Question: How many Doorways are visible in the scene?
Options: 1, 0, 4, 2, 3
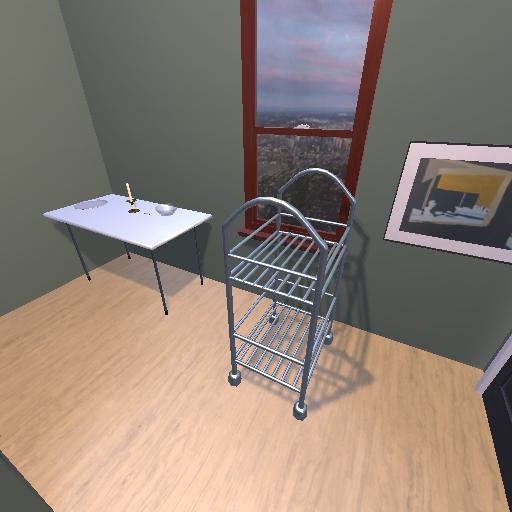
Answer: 1